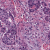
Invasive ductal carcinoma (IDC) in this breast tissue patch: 1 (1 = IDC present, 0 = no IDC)